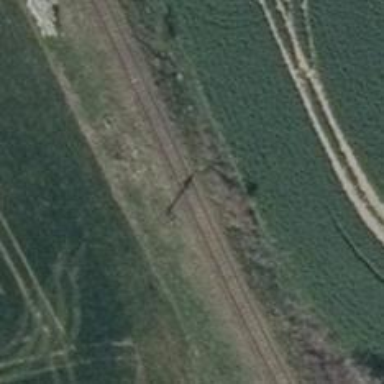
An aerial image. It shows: Light signal at railway crossing.